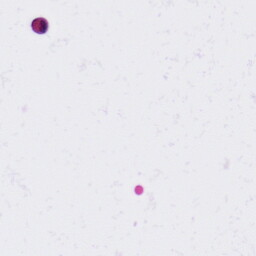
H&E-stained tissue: Lung